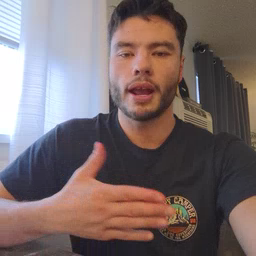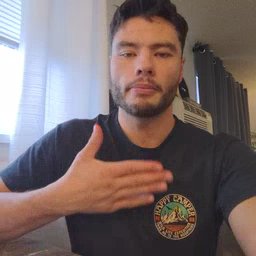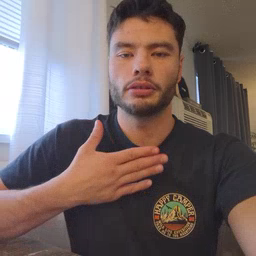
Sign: happy